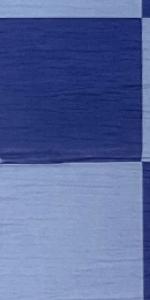
Label: Empty